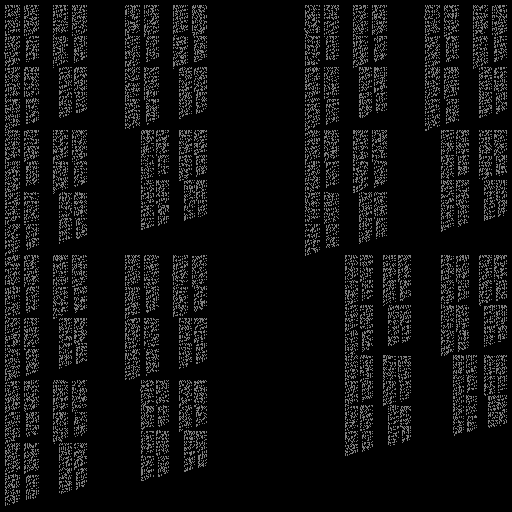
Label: castle